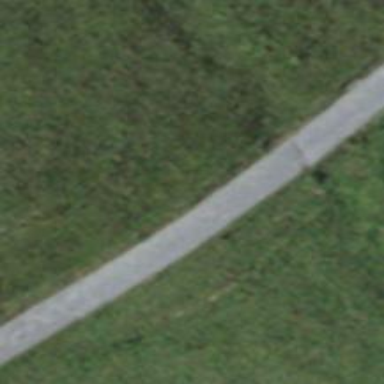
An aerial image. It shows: Gravel track road.